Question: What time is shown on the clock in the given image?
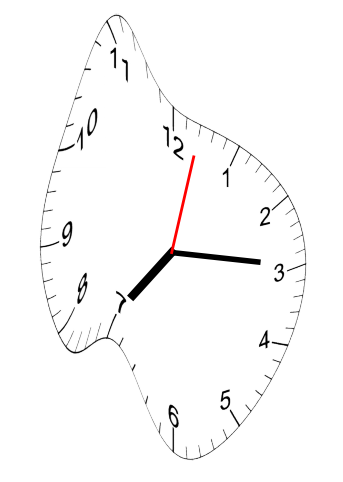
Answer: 07:15:02